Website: lowes
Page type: order-returns
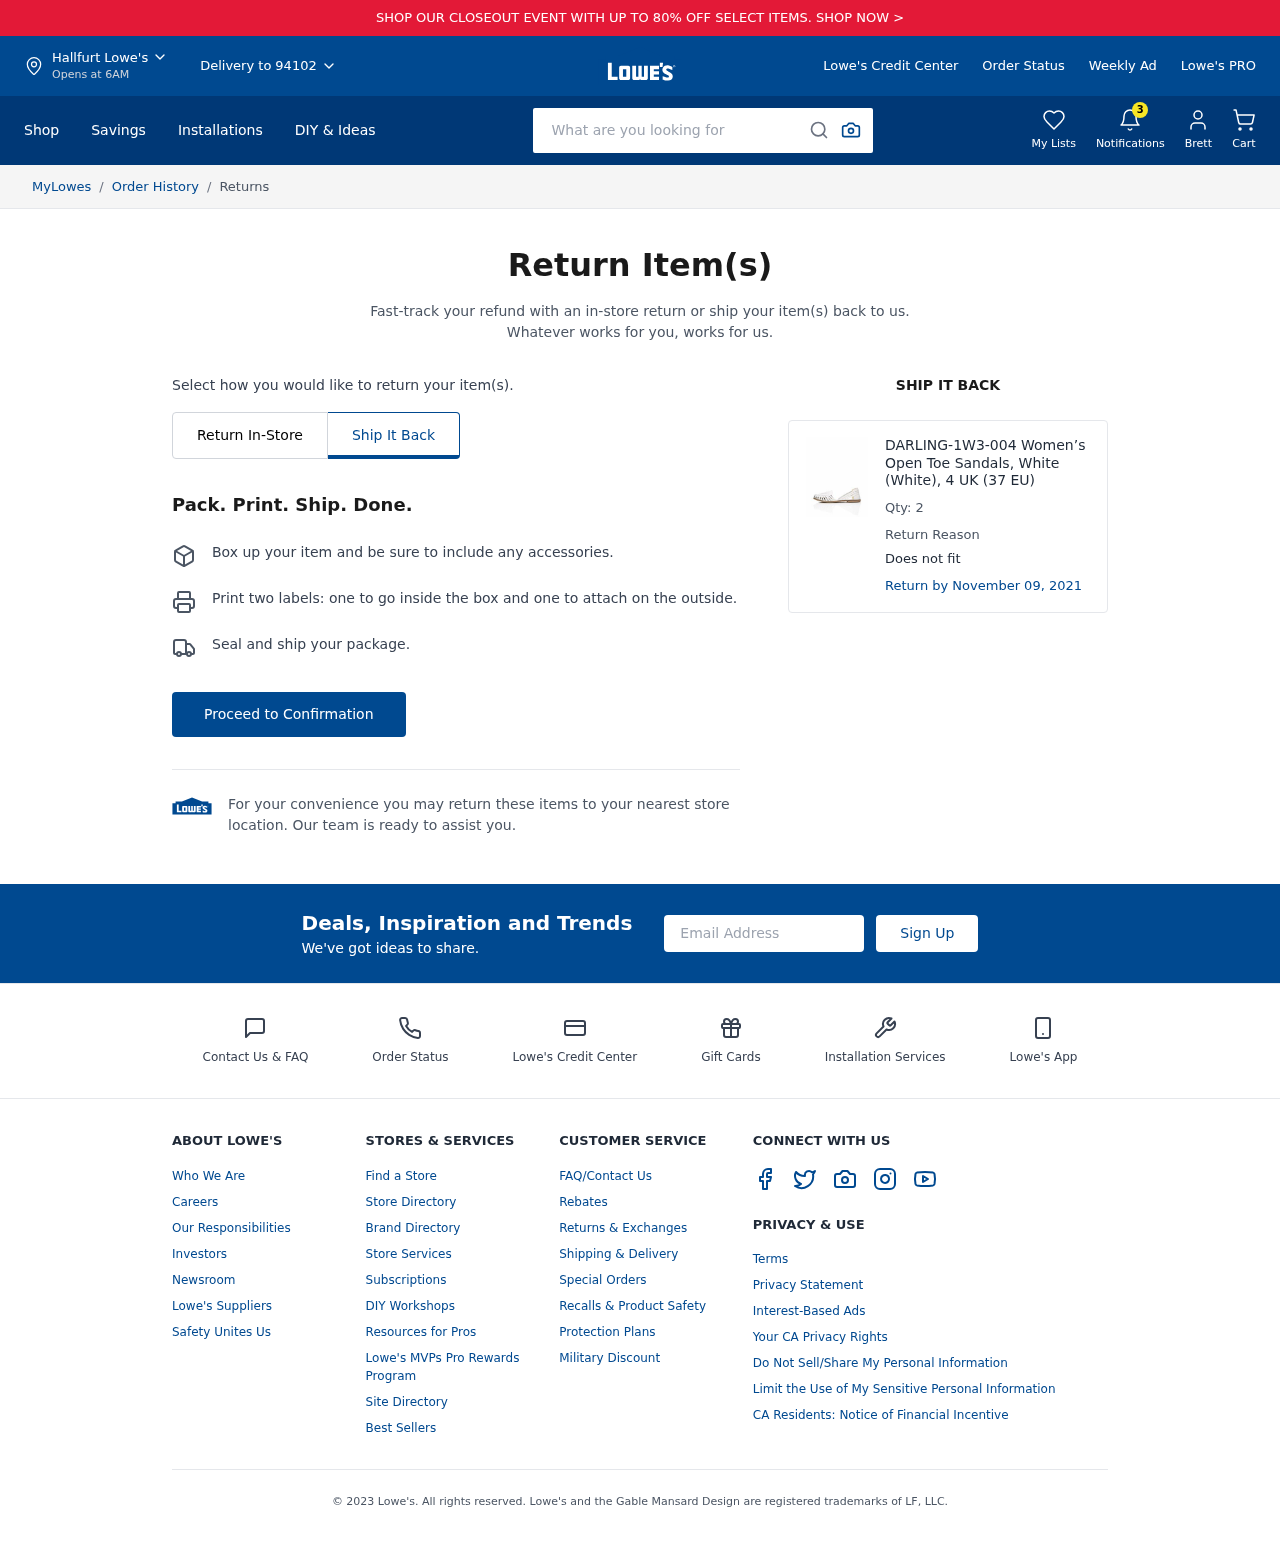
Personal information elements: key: PII_CITY
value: Hallfurt
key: PII_EMAIL
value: brettmendez@hotmail.com
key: PII_FIRSTNAME
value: Brett
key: PII_POSTCODE
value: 94102
Product elements: key: PRODUCT1_NAME
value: DARLING-1W3-004 Women’s Open Toe Sandals, White (White), 4 UK (37 EU)
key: PRODUCT1_QUANTITY
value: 2
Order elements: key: ORDER_RETURN_BY_DATE
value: November 09, 2021
Search elements: key: HEADER_SEARCH
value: What are you looking for
Other elements: key: NOTIFICATION_COUNT
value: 3